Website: lowes
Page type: stored-credit-cards
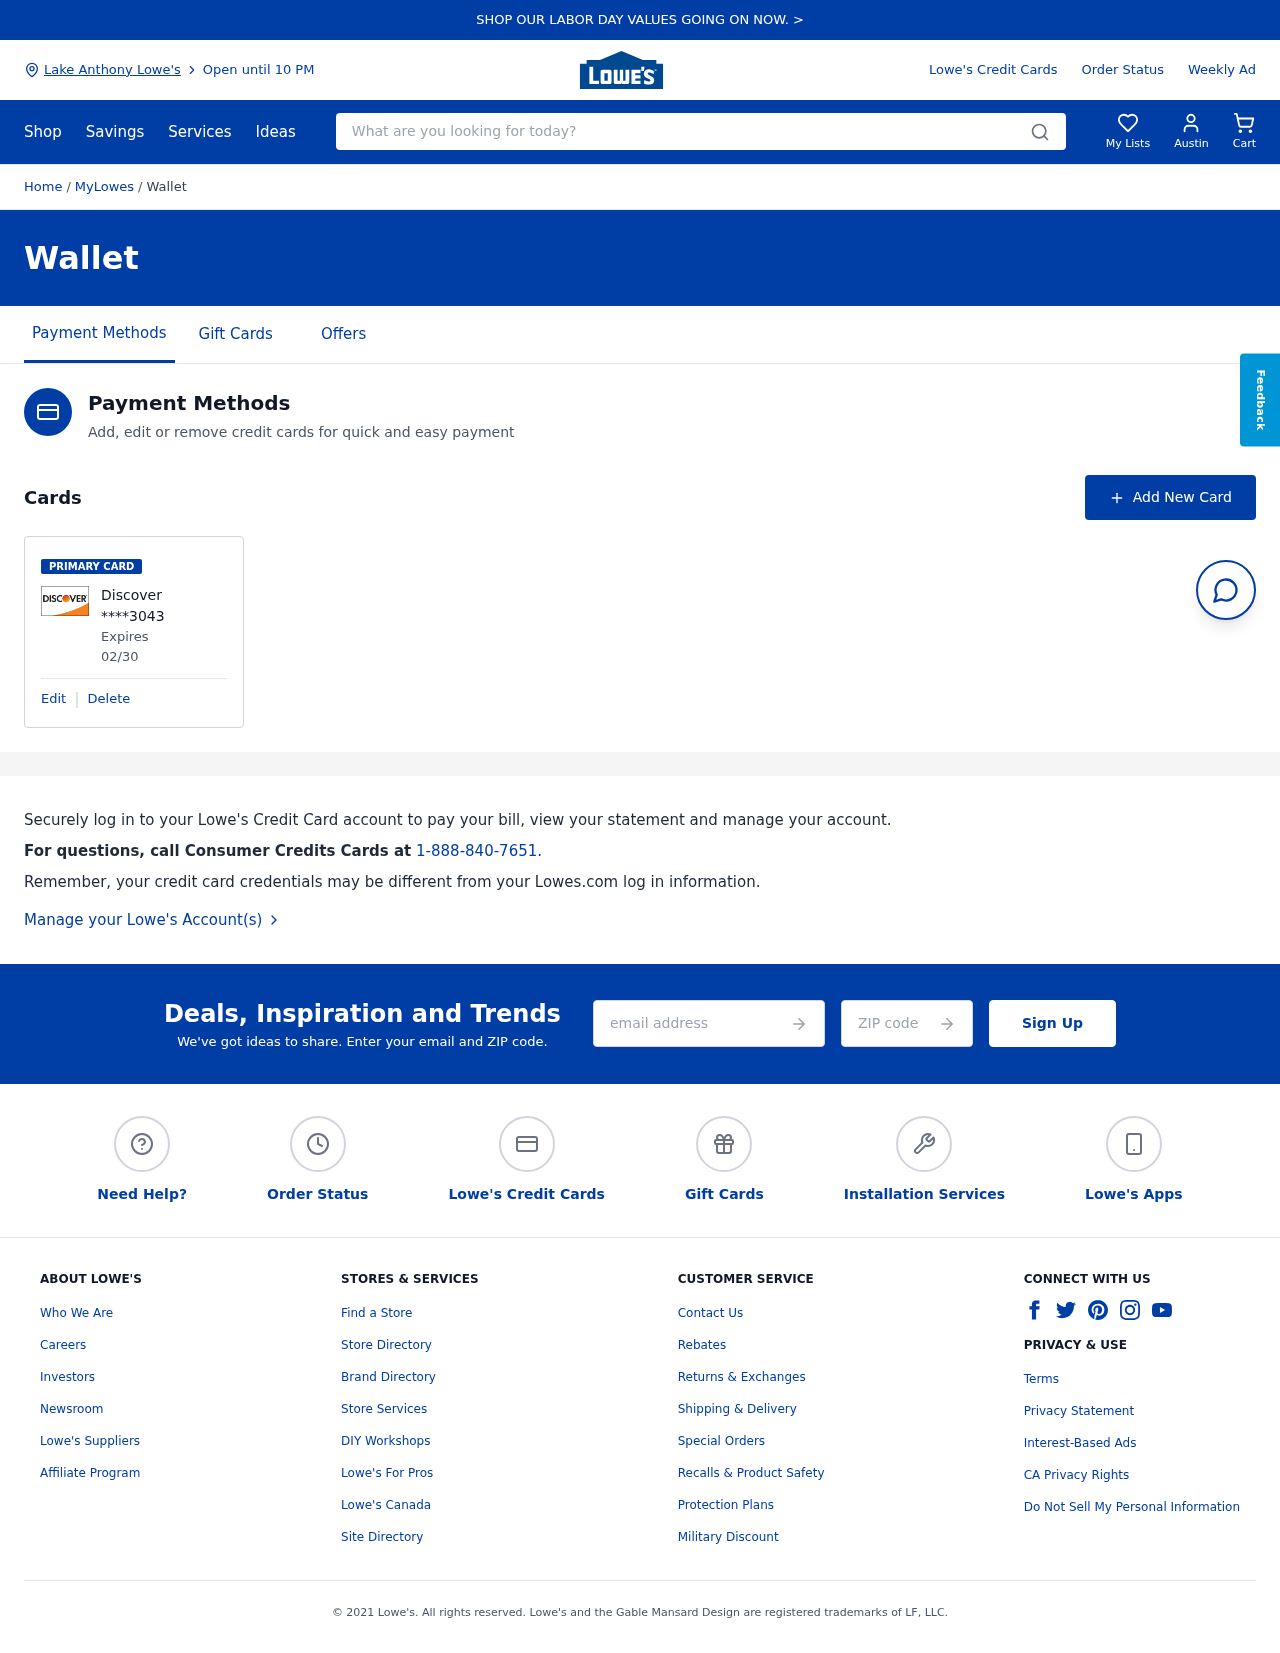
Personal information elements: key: PII_CARD_EXPIRY
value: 02/30
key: PII_CARD_LAST4
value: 3043
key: PII_CARD_TYPE
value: Discover
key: PII_CITY
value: Lake Anthony Lowe's
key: PII_EMAIL
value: austin_bowman@gmail.com
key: PII_FIRSTNAME
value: Austin
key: PII_POSTCODE
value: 20429
Search elements: key: HEADER_SEARCH
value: What are you looking for today?